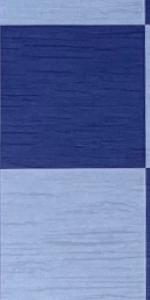
Label: Empty